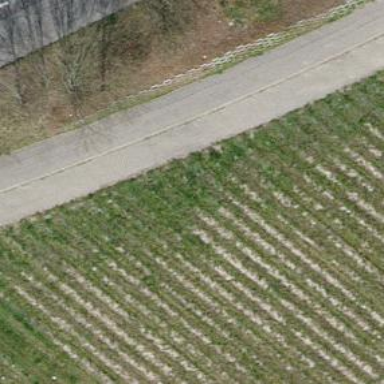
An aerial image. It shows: Asphalt cycleway also suitable for walking.